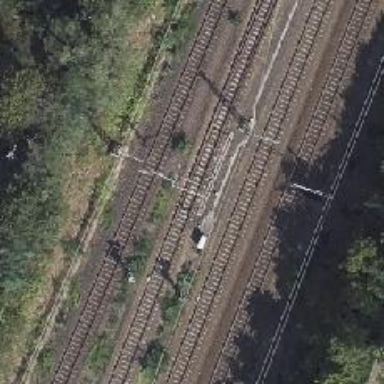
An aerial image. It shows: Railway switch with turnout to the right.